Field crop: maize
Growth stage: 2
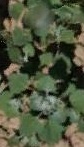
Species: chenopodium